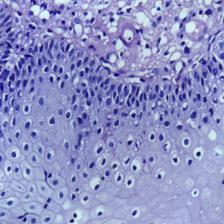
Diagnosis: Normal